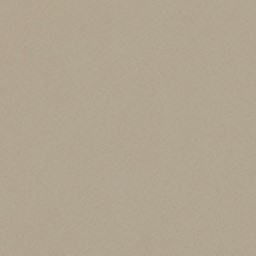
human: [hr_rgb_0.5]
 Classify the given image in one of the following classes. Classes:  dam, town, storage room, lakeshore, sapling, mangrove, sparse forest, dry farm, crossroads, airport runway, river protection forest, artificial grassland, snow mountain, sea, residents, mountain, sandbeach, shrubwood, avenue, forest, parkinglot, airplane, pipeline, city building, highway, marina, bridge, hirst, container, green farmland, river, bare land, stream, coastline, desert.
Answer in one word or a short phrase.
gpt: desert